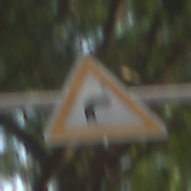
Verkehrszeichen: KurveRechts
Umgebung: Outdoor, Suburban
Tageszeit: SunriseSunset
Wetter: Clear
Licht: Natural
Jahreszeit: NotSpecified
Kontrast: HighContrast